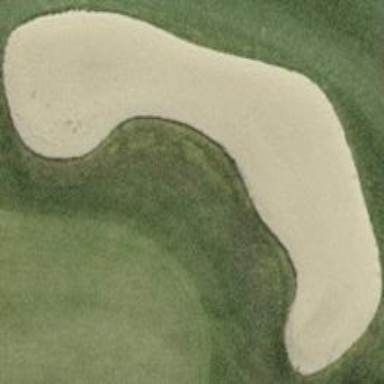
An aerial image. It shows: Golf bunker.